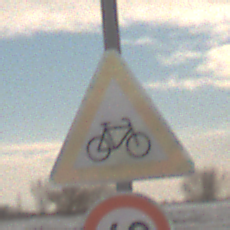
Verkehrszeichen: RadverkehrLinks
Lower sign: Geschwindigkeit40
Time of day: MorningAfternoon
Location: Outdoor (Nature)
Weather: Overcast
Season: Winter
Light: Natural